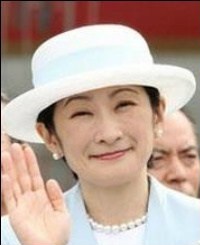
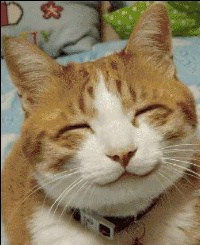
Blend attribute: Smiling
Blending difficulty: Low
Creative potential: Medium